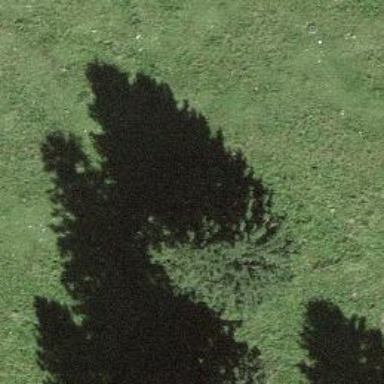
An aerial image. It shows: Beautiful tree in nature.